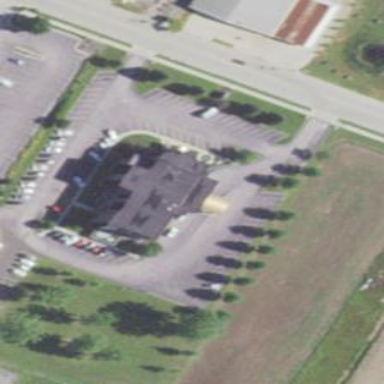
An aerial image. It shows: Bank building.